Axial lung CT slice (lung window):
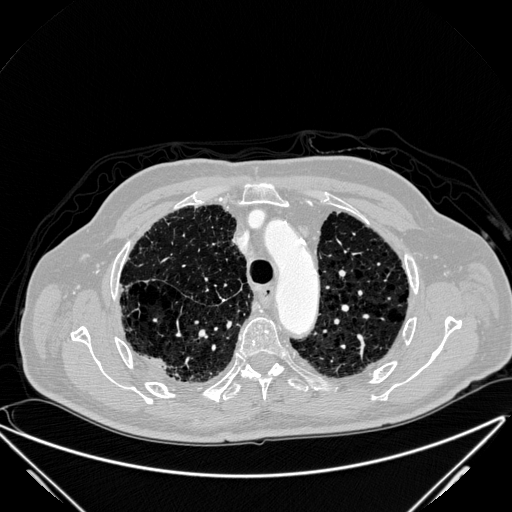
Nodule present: no